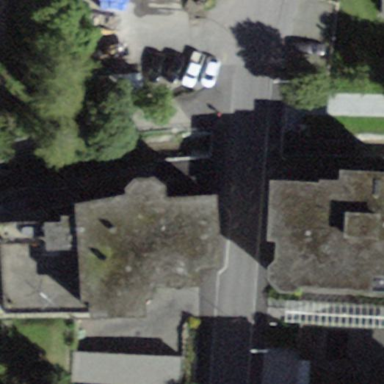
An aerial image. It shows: Flat-roofed building.